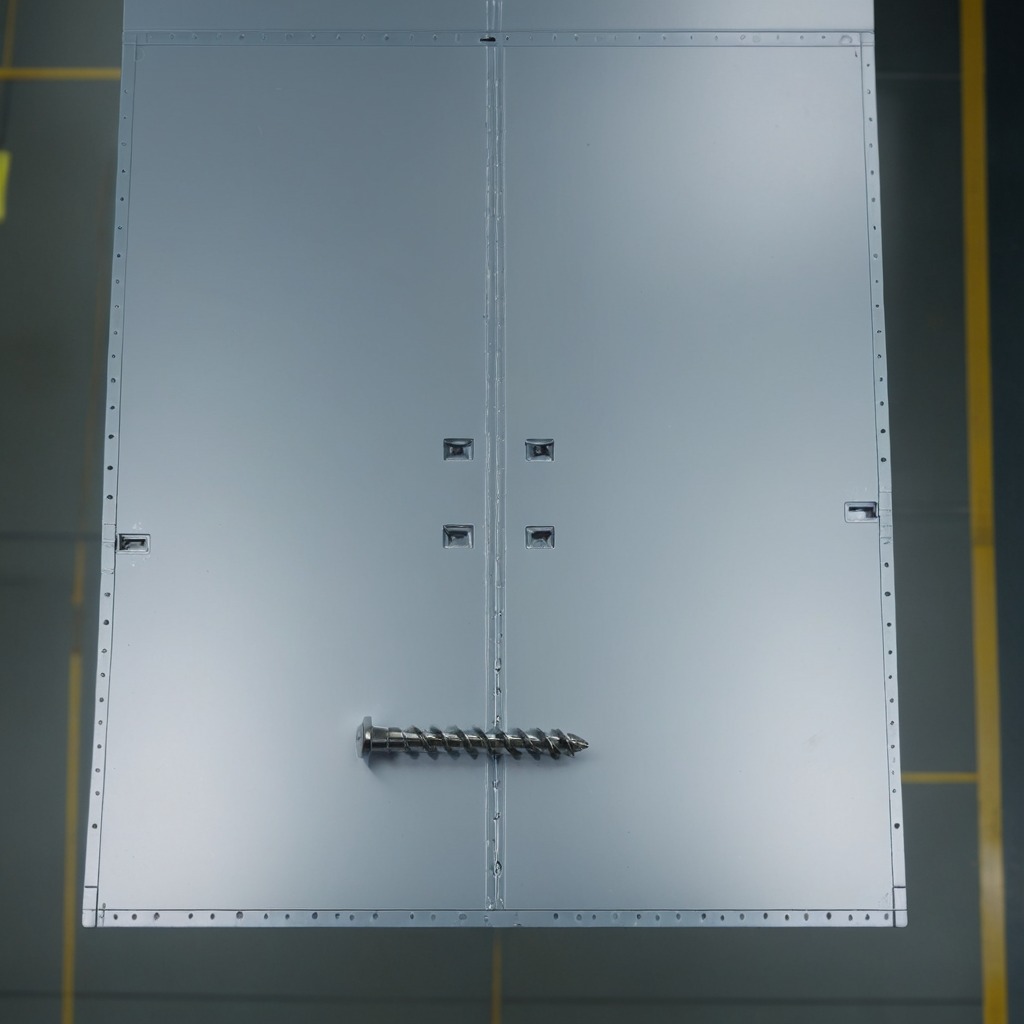
A metal screw is lying on a toolbox surface in an airplane hangar workshop 8K.